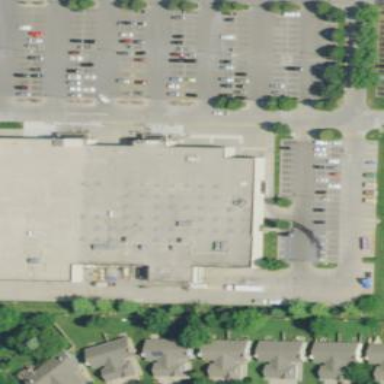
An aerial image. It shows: Retail building housing supermarket.